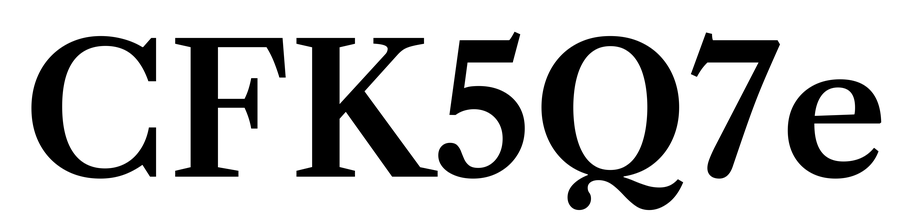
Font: LibreCaslonText_SemiBold